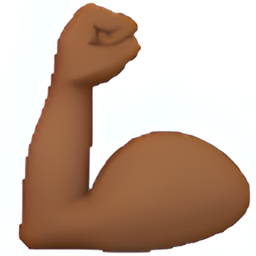
Name: flexed biceps
Emoji: 💪🏾
Group: People & Body
Sub-group: body-parts